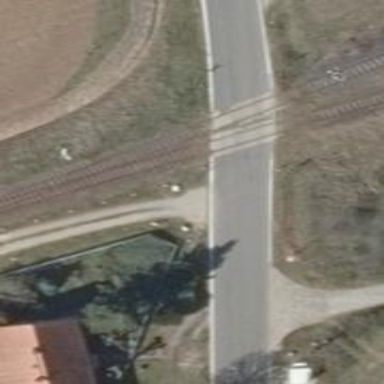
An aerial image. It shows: Level crossing along the railway.